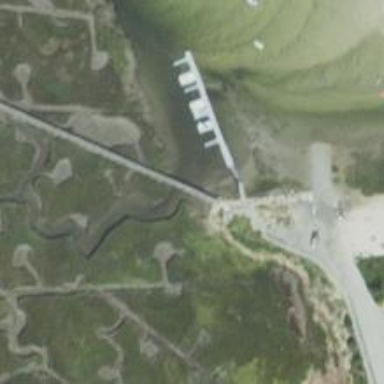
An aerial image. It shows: Dock by the waterway.